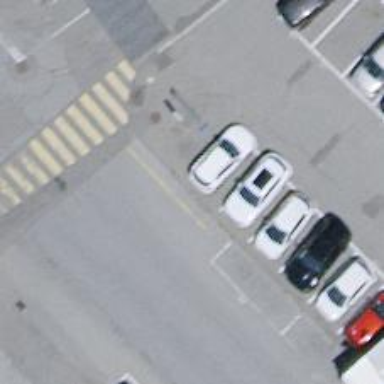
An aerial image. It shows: Charging station.